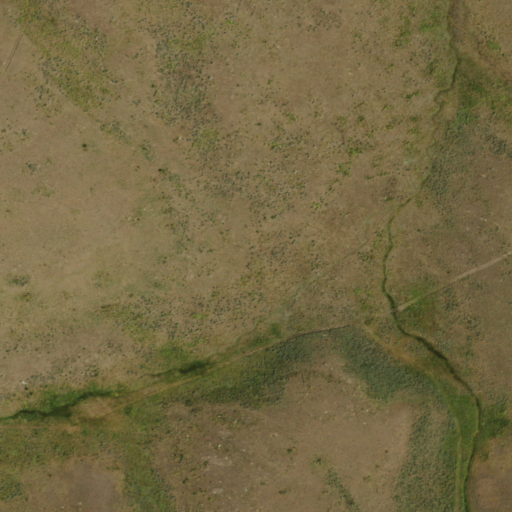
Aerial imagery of depression(s) in Nevada named West Basin containing grassland and shrub